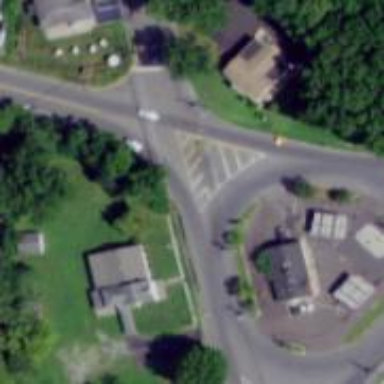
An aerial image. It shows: Roundabout at primary highway.